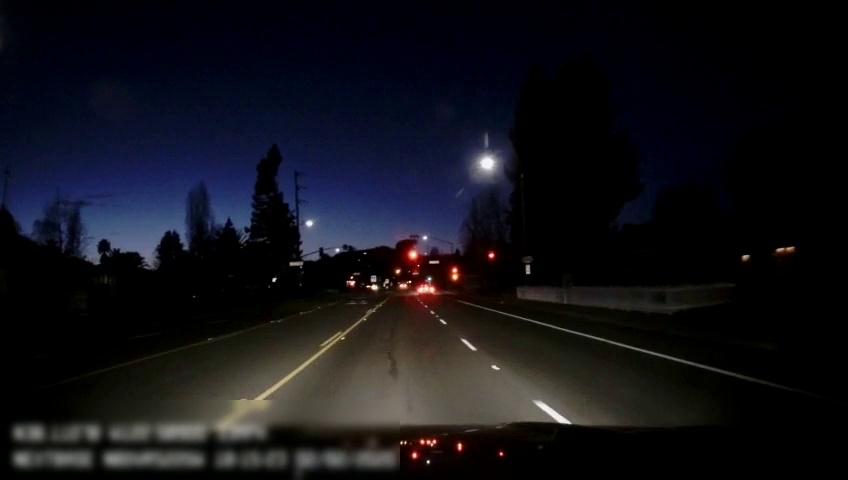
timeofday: Night
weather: Other
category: Drivable Space
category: Drivable Space
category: Vehicles | Car
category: Lanes | Alternate Lane
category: Lanes | Current Lane
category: Lanes | Current Lane
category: Lanes | Opposite Lane
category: Lanes | Opposite Lane